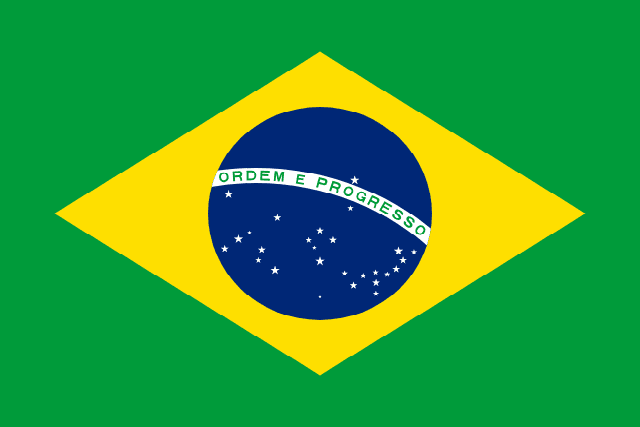
Country: Brazil
Country code: br